Question: I want to apply a curl or peel effect on an image using PHP and ImageMagick.
I tried various libraries in PHP, but only ImageMagick may do the same. I want the same output as here:

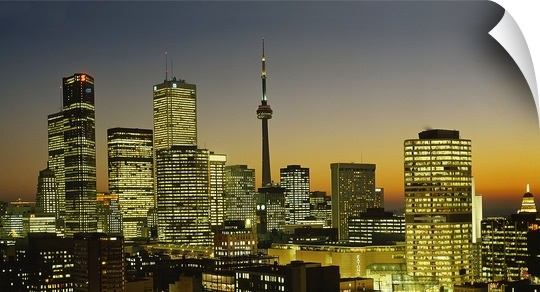
Answer: I would apply this effect using an overlay image (probably a PNG with alpha) - this could be done either using ImageMagick or in the rendering layer (e.g. HTML/CSS etc)
For PHP/Imagick extension, the <URL> method is probably useful.